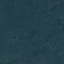
Label: Forest